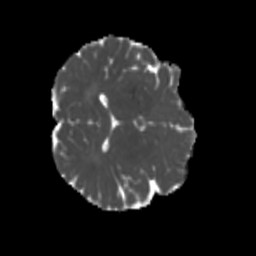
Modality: MD
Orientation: axial
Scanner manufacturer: siemens
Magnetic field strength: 3 T
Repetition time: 4 s
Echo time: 0.0594 s